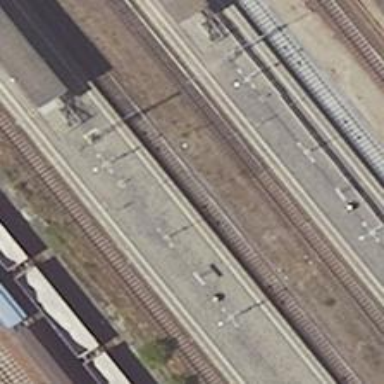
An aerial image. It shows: Section E of the railway platform.